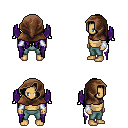
a pixel art fantasy rpg character, male body template, human, tanned skin, purple wings, teal pants, raven ponytail hairstyle, cloth hood, white cloth bracers, four views (front, back, left, right), 2x2 character sprite sheet, small pixel art, hard edges, no anti-aliasing